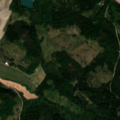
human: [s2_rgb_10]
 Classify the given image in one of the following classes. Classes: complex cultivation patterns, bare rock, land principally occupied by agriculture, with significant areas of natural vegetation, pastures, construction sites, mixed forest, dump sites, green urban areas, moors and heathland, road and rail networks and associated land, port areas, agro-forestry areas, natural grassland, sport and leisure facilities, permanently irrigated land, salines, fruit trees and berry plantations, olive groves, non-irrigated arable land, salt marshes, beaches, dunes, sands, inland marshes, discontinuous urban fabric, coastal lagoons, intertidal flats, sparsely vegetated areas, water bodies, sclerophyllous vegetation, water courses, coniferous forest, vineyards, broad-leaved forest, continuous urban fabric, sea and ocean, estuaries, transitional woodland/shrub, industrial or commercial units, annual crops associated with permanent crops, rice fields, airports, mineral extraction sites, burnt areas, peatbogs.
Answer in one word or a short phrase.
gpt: non-irrigated arable land, land principally occupied by agriculture, with significant areas of natural vegetation, coniferous forest, mixed forest, transitional woodland/shrub